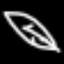
Label: leaf